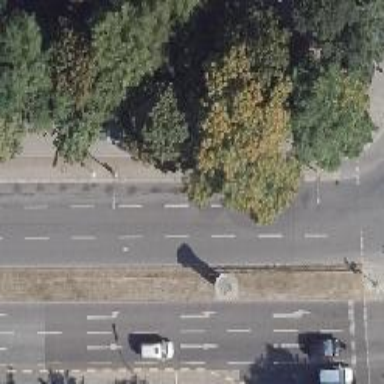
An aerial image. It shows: Secondary road with asphalt surface and lane markings. It has cycle track on the right side. The road is dual carriageway.